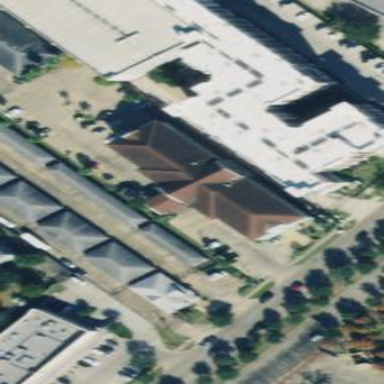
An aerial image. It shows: Hotel building.